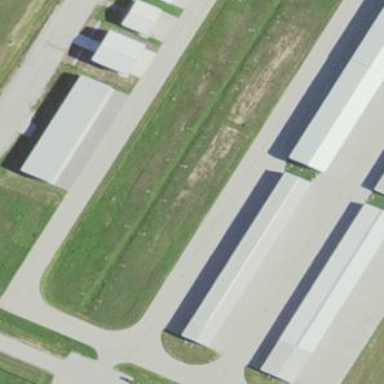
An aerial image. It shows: Hangar building located at airport.